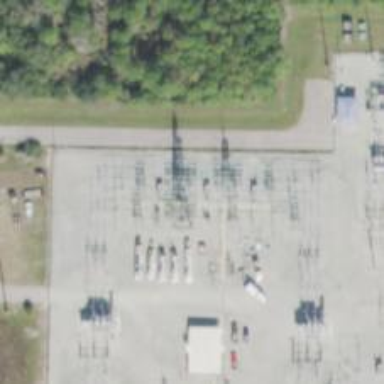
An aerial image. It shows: Switch for power supply.